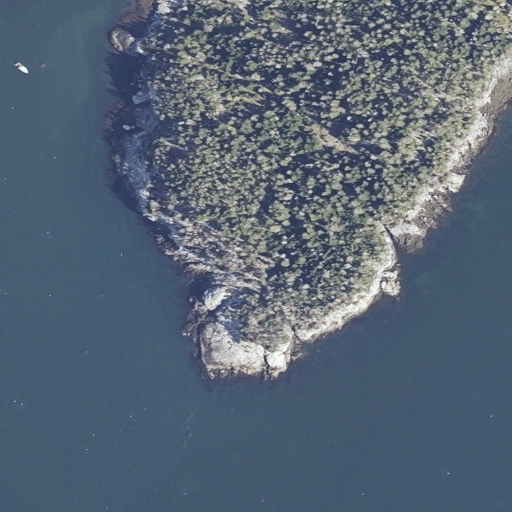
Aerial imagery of cape in Maine named Moores Head containing open water, evergreen forest, barren land, woody wetlands, shrub, and herbaceous wetlands